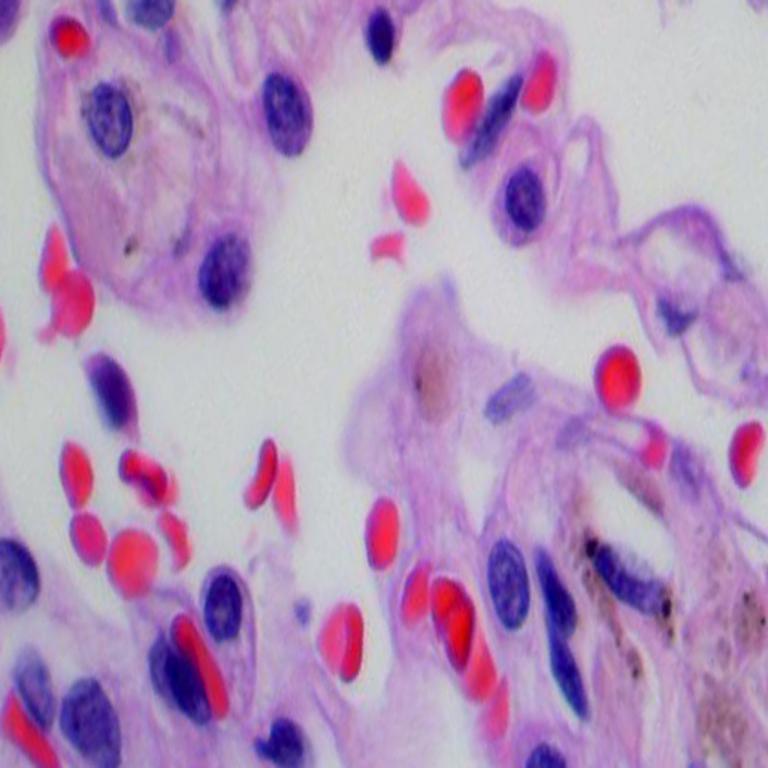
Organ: lung
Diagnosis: benign